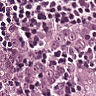
Metastatic tissue present: yes